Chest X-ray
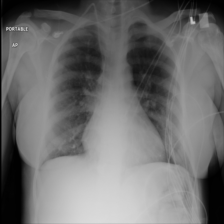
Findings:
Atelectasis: negative
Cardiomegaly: negative
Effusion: negative
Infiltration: negative
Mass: negative
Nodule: negative
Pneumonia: negative
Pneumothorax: negative
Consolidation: negative
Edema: negative
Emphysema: negative
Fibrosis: negative
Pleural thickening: negative
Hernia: negative